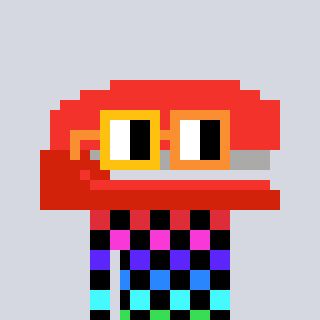
a pixel art character with square yellow and orange glasses, a stapler-shaped head and a computerblue-colored body on a cool background